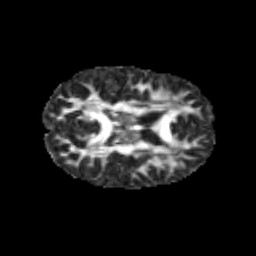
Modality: FA
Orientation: axial
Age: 10
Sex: male
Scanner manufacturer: siemens
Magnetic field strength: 3 T
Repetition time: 3.8 s
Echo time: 0.07 s